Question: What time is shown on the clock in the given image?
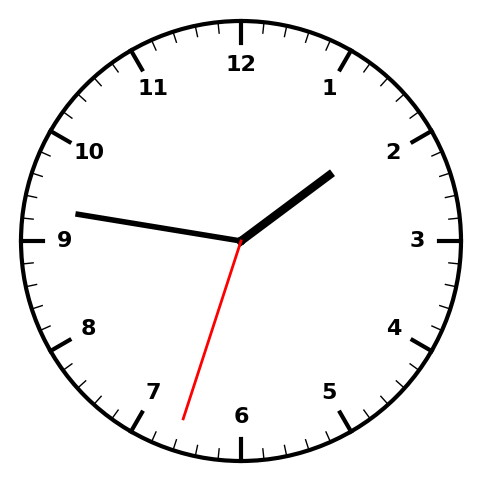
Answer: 01:46:33